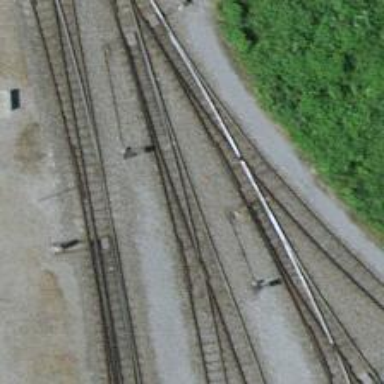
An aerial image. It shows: Railway switch.